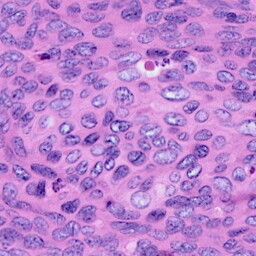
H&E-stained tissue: Cervix